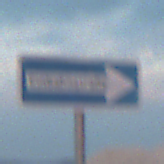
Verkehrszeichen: EinbahnstrasseRechtsweisend
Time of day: SunriseSunset
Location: Outdoor (Beach)
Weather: PartlyCloudy
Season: NotSpecified
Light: Natural